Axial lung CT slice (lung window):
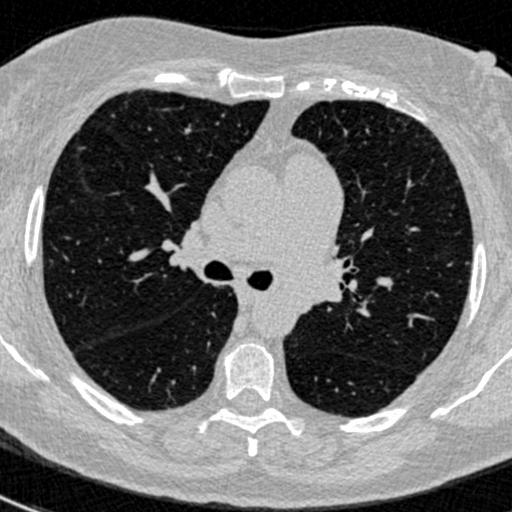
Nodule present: no